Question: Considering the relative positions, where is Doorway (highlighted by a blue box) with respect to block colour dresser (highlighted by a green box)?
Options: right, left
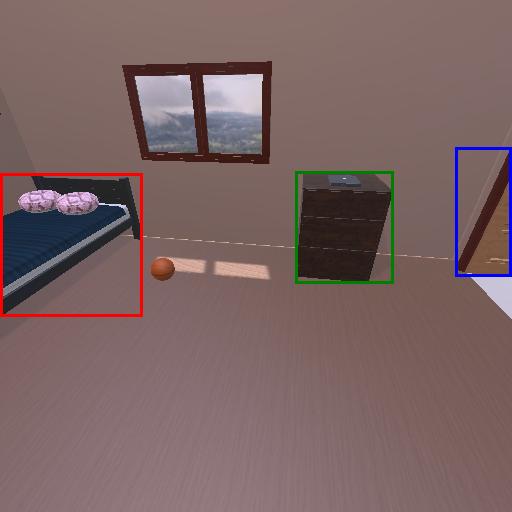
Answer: right